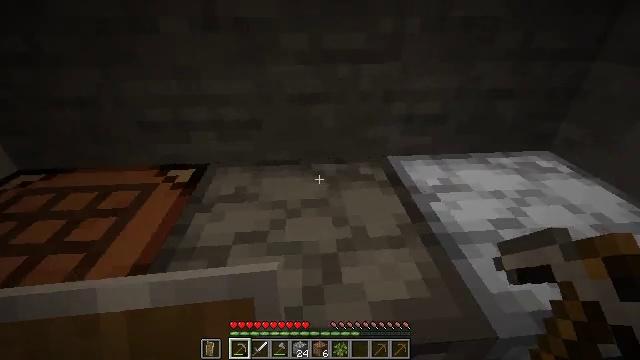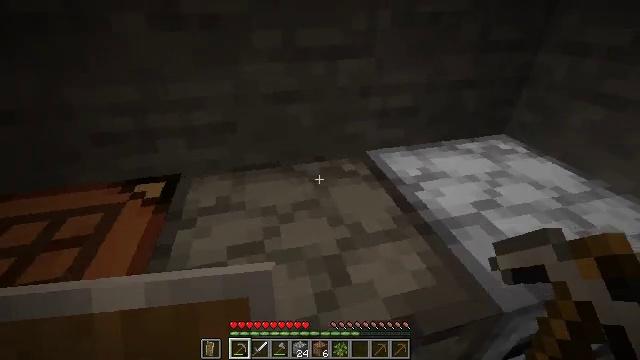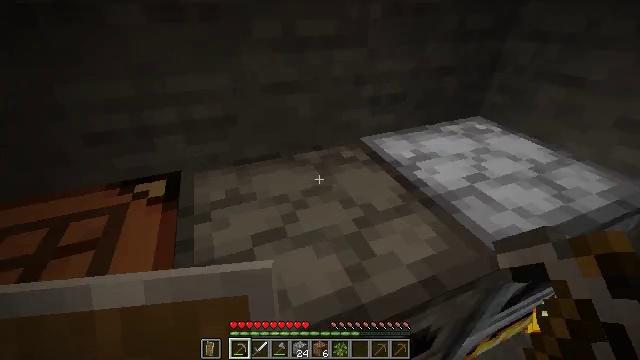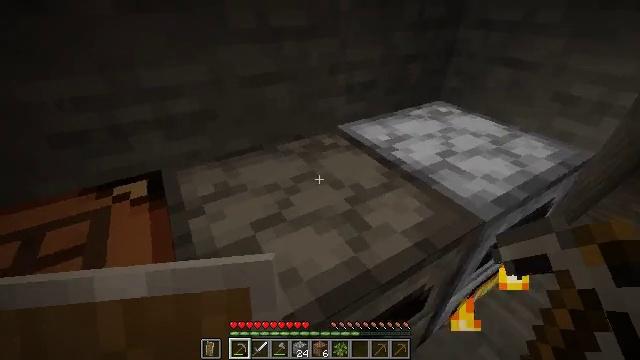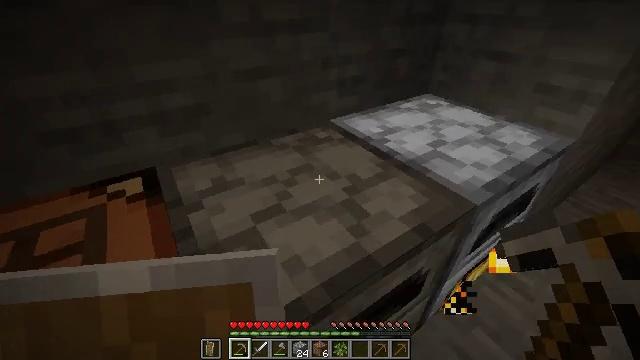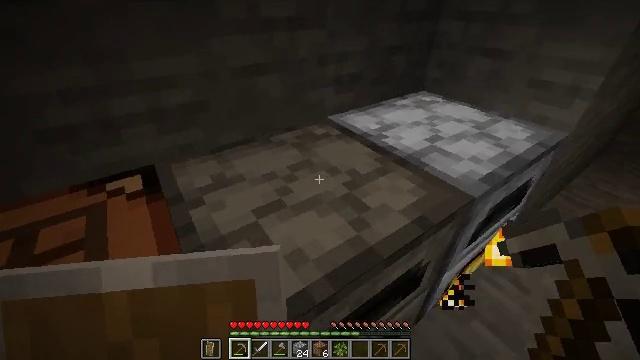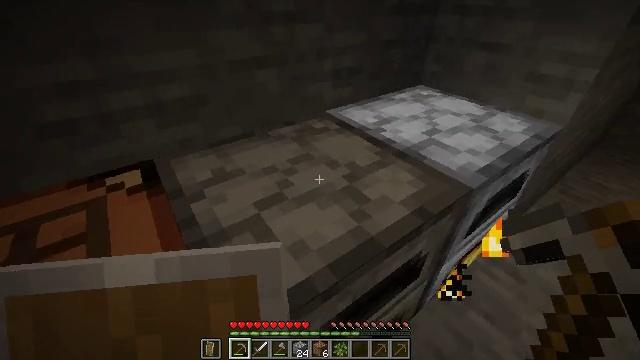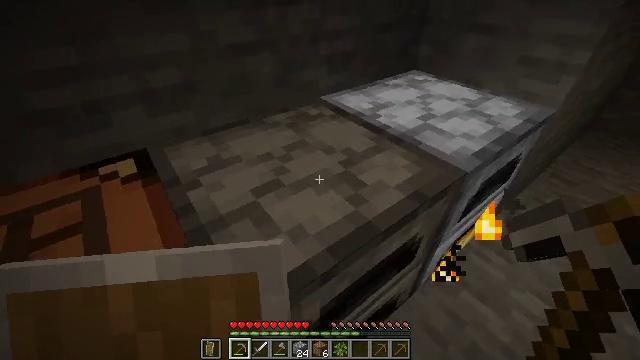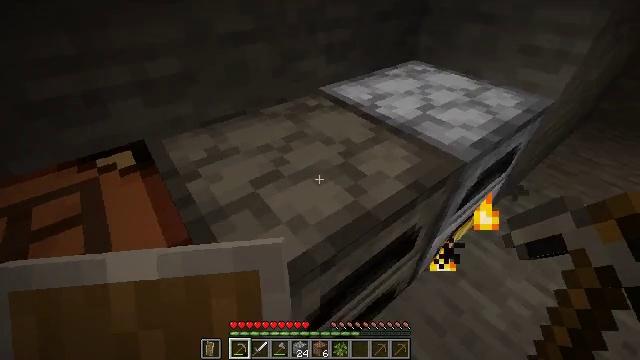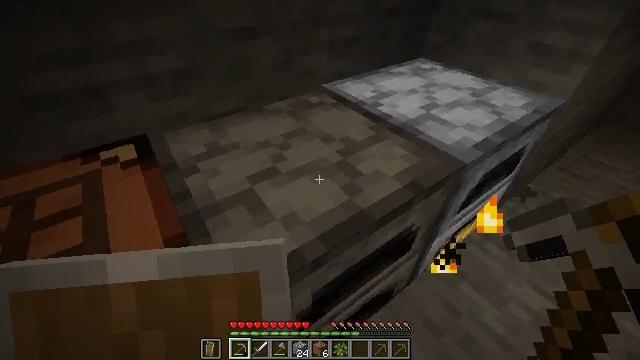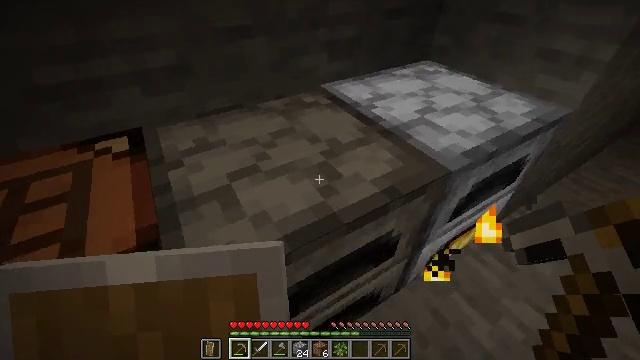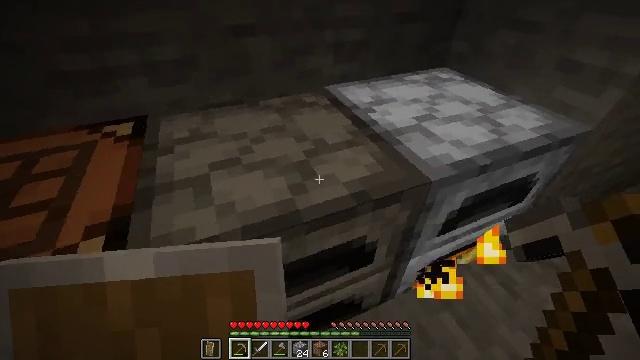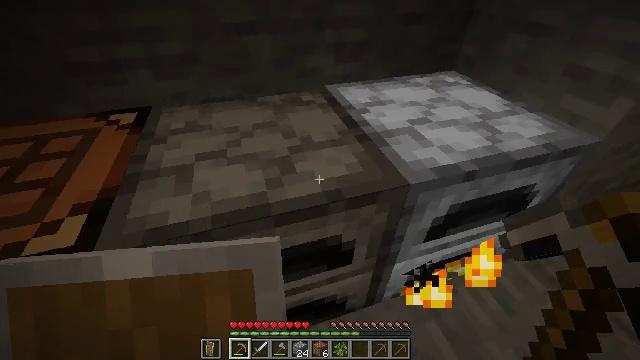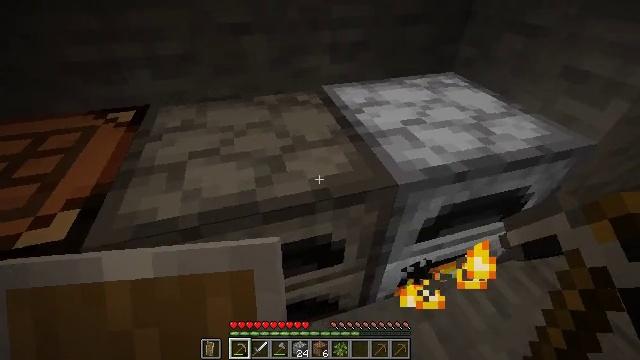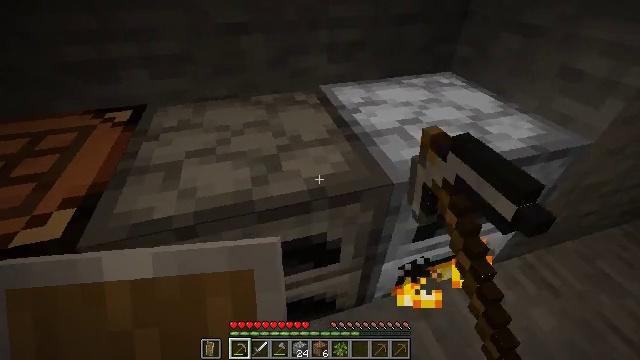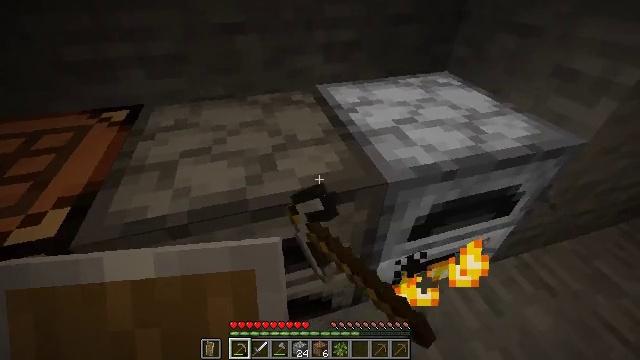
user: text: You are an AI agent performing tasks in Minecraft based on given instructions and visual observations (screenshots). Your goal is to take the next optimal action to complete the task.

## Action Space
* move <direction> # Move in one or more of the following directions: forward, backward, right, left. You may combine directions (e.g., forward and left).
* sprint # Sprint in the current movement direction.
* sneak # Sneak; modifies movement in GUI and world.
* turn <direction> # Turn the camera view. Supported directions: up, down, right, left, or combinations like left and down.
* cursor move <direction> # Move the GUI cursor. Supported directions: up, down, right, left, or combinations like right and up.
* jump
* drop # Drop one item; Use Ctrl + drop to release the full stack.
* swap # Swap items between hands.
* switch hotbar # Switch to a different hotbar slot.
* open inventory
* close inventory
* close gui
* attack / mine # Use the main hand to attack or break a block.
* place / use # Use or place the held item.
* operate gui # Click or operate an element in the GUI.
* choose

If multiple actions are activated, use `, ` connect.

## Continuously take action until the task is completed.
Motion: motion action
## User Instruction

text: craft item air
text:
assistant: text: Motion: move left, turn right
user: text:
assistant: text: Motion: turn right and down
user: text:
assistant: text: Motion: turn right
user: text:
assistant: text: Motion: turn right
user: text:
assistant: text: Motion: turn right
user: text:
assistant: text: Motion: no_op
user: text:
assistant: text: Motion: turn right and down
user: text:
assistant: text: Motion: turn down
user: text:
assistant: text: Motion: move right, turn left
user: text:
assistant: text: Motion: move right, turn left
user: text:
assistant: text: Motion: move right, turn left
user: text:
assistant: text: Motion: turn left
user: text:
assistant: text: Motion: turn left, use / place
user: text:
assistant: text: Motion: use / place
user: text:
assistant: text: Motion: use / place
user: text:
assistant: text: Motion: no_op
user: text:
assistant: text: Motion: no_op
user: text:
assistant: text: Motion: no_op
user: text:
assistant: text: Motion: no_op
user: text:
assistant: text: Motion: no_op
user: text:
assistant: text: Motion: no_op
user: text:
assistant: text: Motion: no_op
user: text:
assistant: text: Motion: no_op
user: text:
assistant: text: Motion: no_op
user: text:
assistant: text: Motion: no_op
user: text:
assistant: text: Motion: no_op
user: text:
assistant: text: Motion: no_op
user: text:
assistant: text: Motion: no_op
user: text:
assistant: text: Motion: no_op
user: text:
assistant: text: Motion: no_op